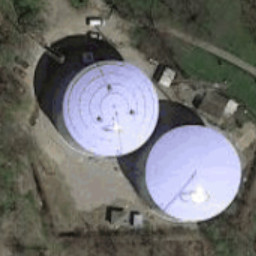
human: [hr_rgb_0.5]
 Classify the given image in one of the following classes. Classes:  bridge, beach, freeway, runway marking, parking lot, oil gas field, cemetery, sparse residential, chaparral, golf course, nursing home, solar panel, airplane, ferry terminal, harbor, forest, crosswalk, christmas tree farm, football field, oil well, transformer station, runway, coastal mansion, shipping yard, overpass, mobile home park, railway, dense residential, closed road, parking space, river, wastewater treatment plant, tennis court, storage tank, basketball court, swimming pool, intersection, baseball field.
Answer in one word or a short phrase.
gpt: storage tank